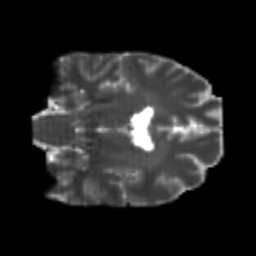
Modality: T2w
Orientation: coronal
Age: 26
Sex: male
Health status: healthy
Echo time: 0.074 s